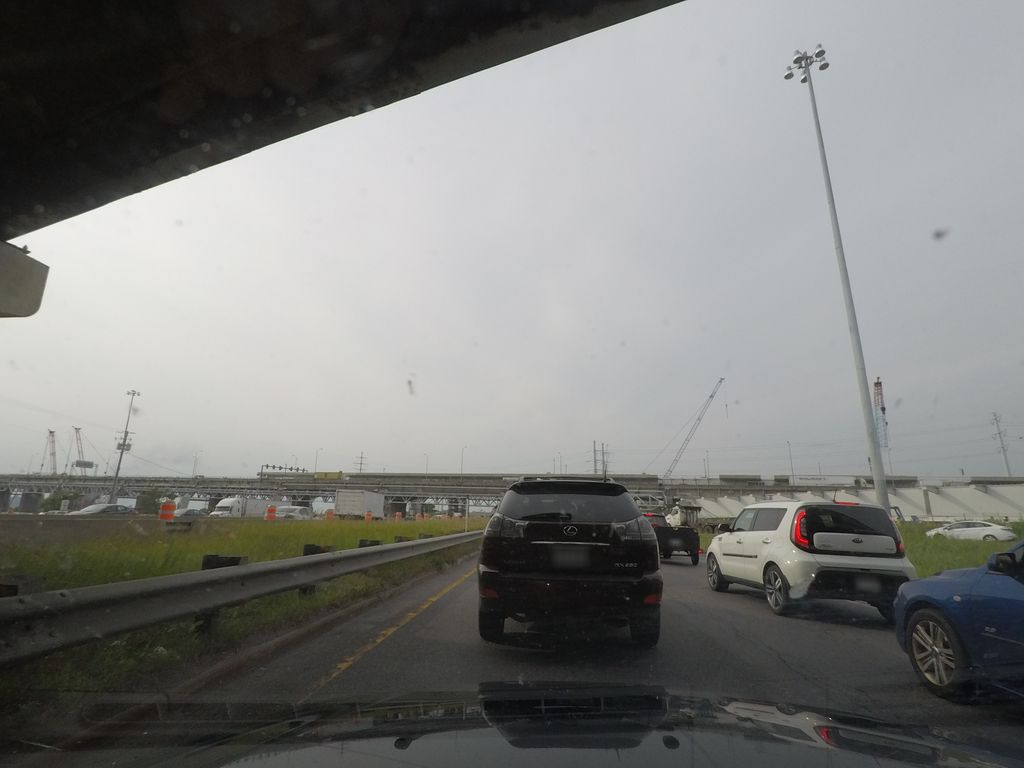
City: montreal